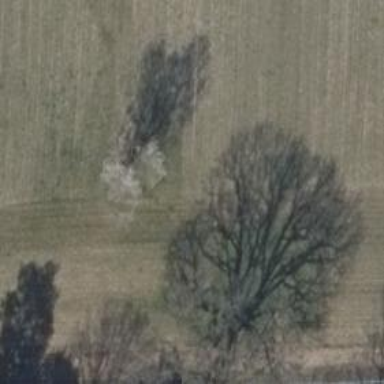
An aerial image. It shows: Group of deciduous broadleaved trees.